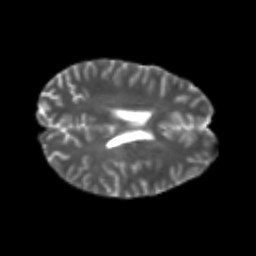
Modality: T2w
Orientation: axial
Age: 24
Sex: male
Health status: healthy
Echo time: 0.074 s